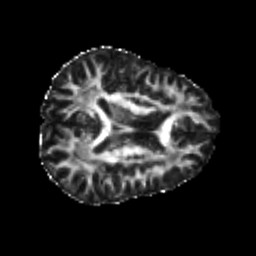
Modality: FA
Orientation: axial
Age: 23
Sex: male
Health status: healthy
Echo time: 0.074 s